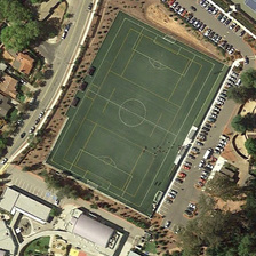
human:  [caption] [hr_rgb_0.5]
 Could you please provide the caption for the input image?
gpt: It is a rectangular playground.

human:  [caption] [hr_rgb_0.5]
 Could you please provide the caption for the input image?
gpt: It's a rectangular playground.

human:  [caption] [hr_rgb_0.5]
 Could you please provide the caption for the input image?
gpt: There are many cars neatly arranged on the playground.

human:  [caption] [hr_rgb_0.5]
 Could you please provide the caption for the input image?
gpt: Many cars are neatly arranged in the playground.

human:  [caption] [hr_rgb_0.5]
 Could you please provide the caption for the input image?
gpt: There are many cars in line on the playground.